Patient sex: F
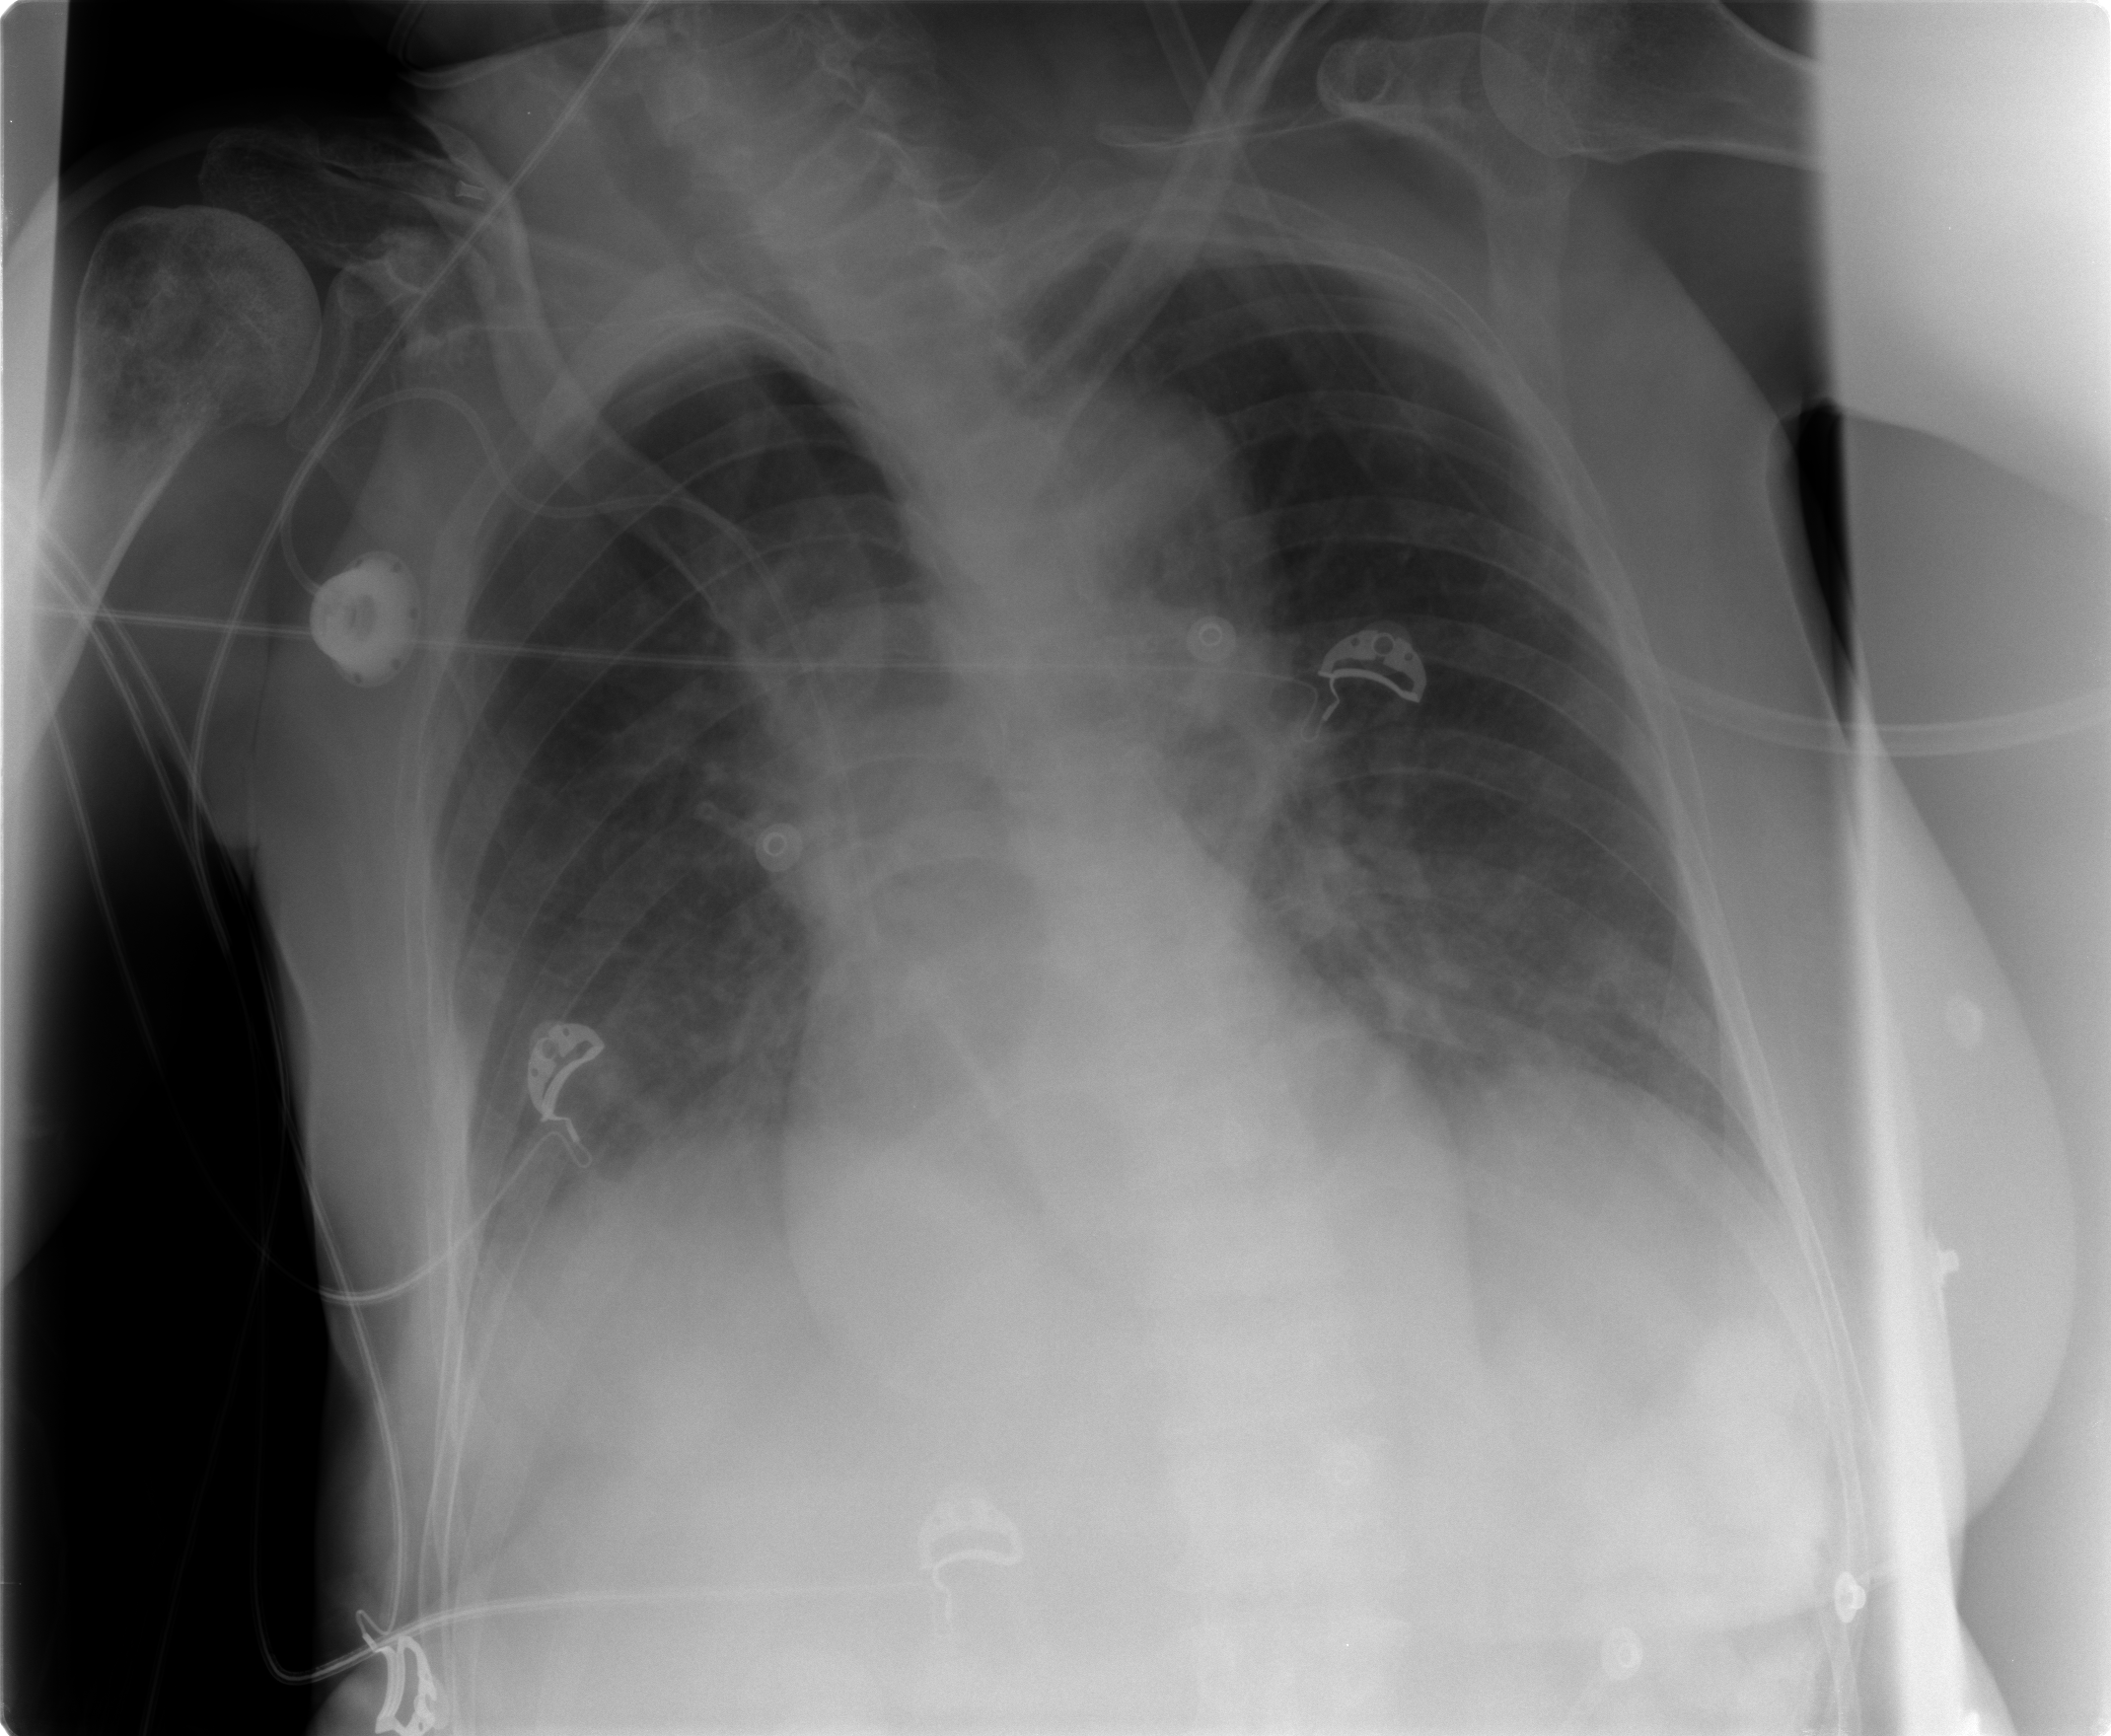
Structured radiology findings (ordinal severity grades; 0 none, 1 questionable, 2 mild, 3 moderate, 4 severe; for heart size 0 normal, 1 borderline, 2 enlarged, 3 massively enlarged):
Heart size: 0
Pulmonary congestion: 0
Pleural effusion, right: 1
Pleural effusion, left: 0
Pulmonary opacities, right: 2
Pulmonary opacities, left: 1
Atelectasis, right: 2
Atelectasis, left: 0